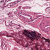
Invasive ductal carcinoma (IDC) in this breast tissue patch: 1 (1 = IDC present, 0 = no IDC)